Question: I used following code to color lines.
'''
For line As Integer = 1 To RichTextBox1.Lines.Count() - 1
If RichTextBox1.Lines(line).StartsWith("You:") Then
RichTextBox1.Select(RichTextBox1.GetFirstCharIndexFromLine(line), RichTextBox1.Lines(line).Length)
RichTextBox1.SelectionColor = Color.Black
Else
RichTextBox1.Select(RichTextBox1.GetFirstCharIndexFromLine(line), RichTextBox1.Lines(line).Length)
RichTextBox1.SelectionColor = System.Drawing.ColorTranslator.FromHtml(color1)
End If
Next
'''
It works fine when each line is actually one line long.
However if one message is longer it breaks whole coloring below the line:
On the picture the last line should be colored black, but second was colored instead.
How can I fix this?
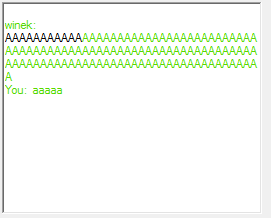
Answer: When WordWrap is True, the Lines() array will return every line as you see it in the control, so a "wrapped" line is getting treated as a new line.
Try splitting on the line feed character and calculate the positions yourself:
'''
Dim lines() As String = RichTextBox1.Text.Split(vbLf)
Dim startIndex As Integer = 0
For i As Integer = 0 To lines.Length - 1
RichTextBox1.Select(startIndex, lines(i).Length)
If lines(i).StartsWith("You:") Then
RichTextBox1.SelectionColor = Color.Red
Else
RichTextBox1.SelectionColor = Color.Green
End If
startIndex += lines(i).Length + vbLf.Length
Next
'''